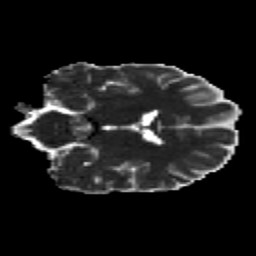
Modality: MD
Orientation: coronal
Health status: healthy
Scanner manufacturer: siemens
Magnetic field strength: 3 T
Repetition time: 12 s
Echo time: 0.092 s